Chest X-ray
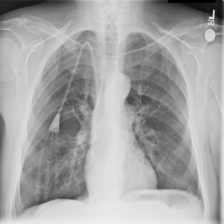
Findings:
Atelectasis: negative
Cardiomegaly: negative
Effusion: negative
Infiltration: negative
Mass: negative
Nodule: negative
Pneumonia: negative
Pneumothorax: negative
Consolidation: negative
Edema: negative
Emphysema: negative
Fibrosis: negative
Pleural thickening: negative
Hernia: negative